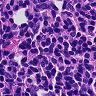
Metastatic tissue present: no